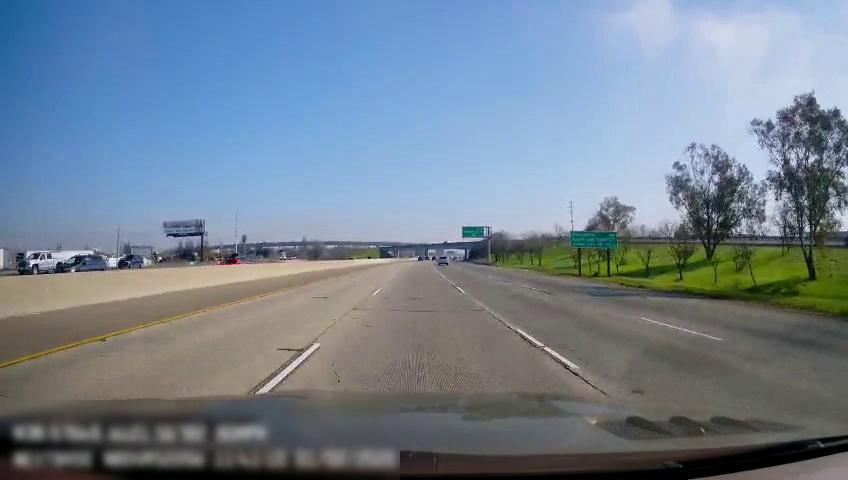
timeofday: Day
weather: Sunny
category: Drivable Space
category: Vehicles | Truck
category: Vehicles | Car
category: Vehicles | SUV
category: Drivable Space
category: Lanes | Current Lane
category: Lanes | Current Lane
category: Lanes | Current Lane
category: Lanes | Alternate Lane
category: Traffic | Signs
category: Traffic | Signs